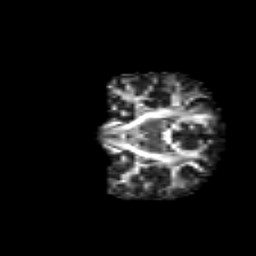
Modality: FA
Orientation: coronal
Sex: female
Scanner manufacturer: siemens
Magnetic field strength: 3 T
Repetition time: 5 s
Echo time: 0.071 s